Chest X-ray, PA view. Patient: 61 years old, sex F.
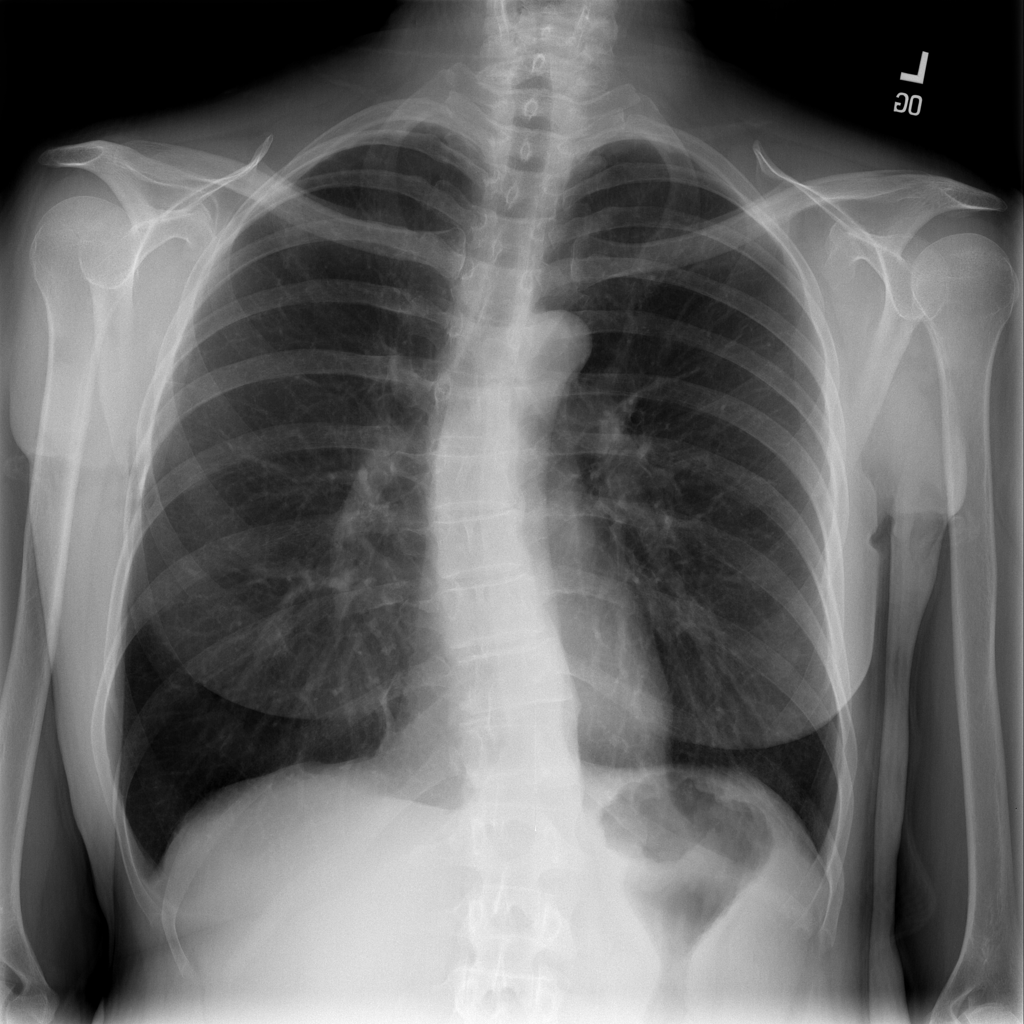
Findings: No Finding